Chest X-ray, PA view. Patient: 55 years old, sex F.
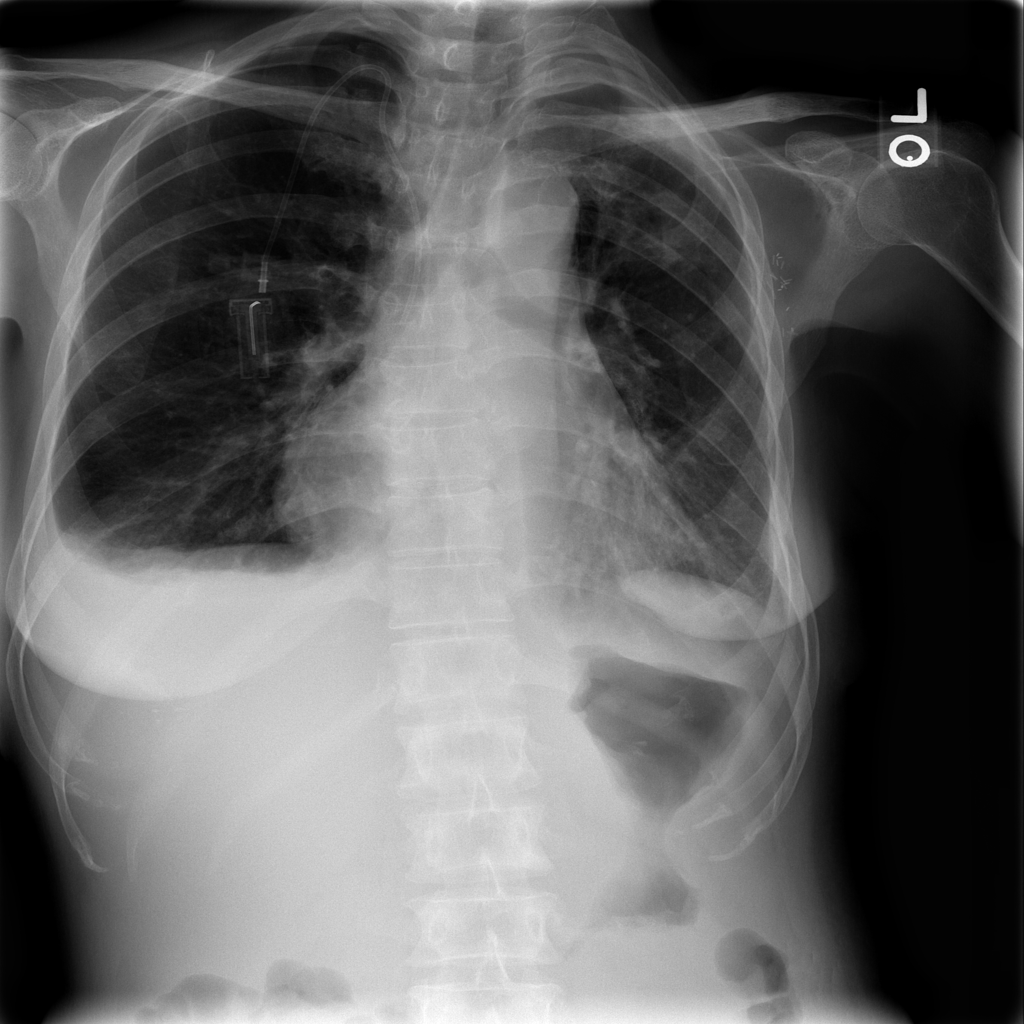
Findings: Effusion